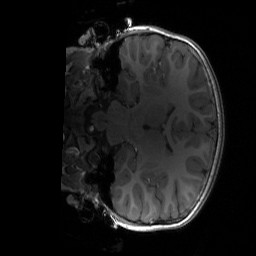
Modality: T1w
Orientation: coronal
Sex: female
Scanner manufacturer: siemens
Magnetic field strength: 3 T
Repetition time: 1.9 s
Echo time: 0.00243 s